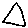
Label: triangle